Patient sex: M
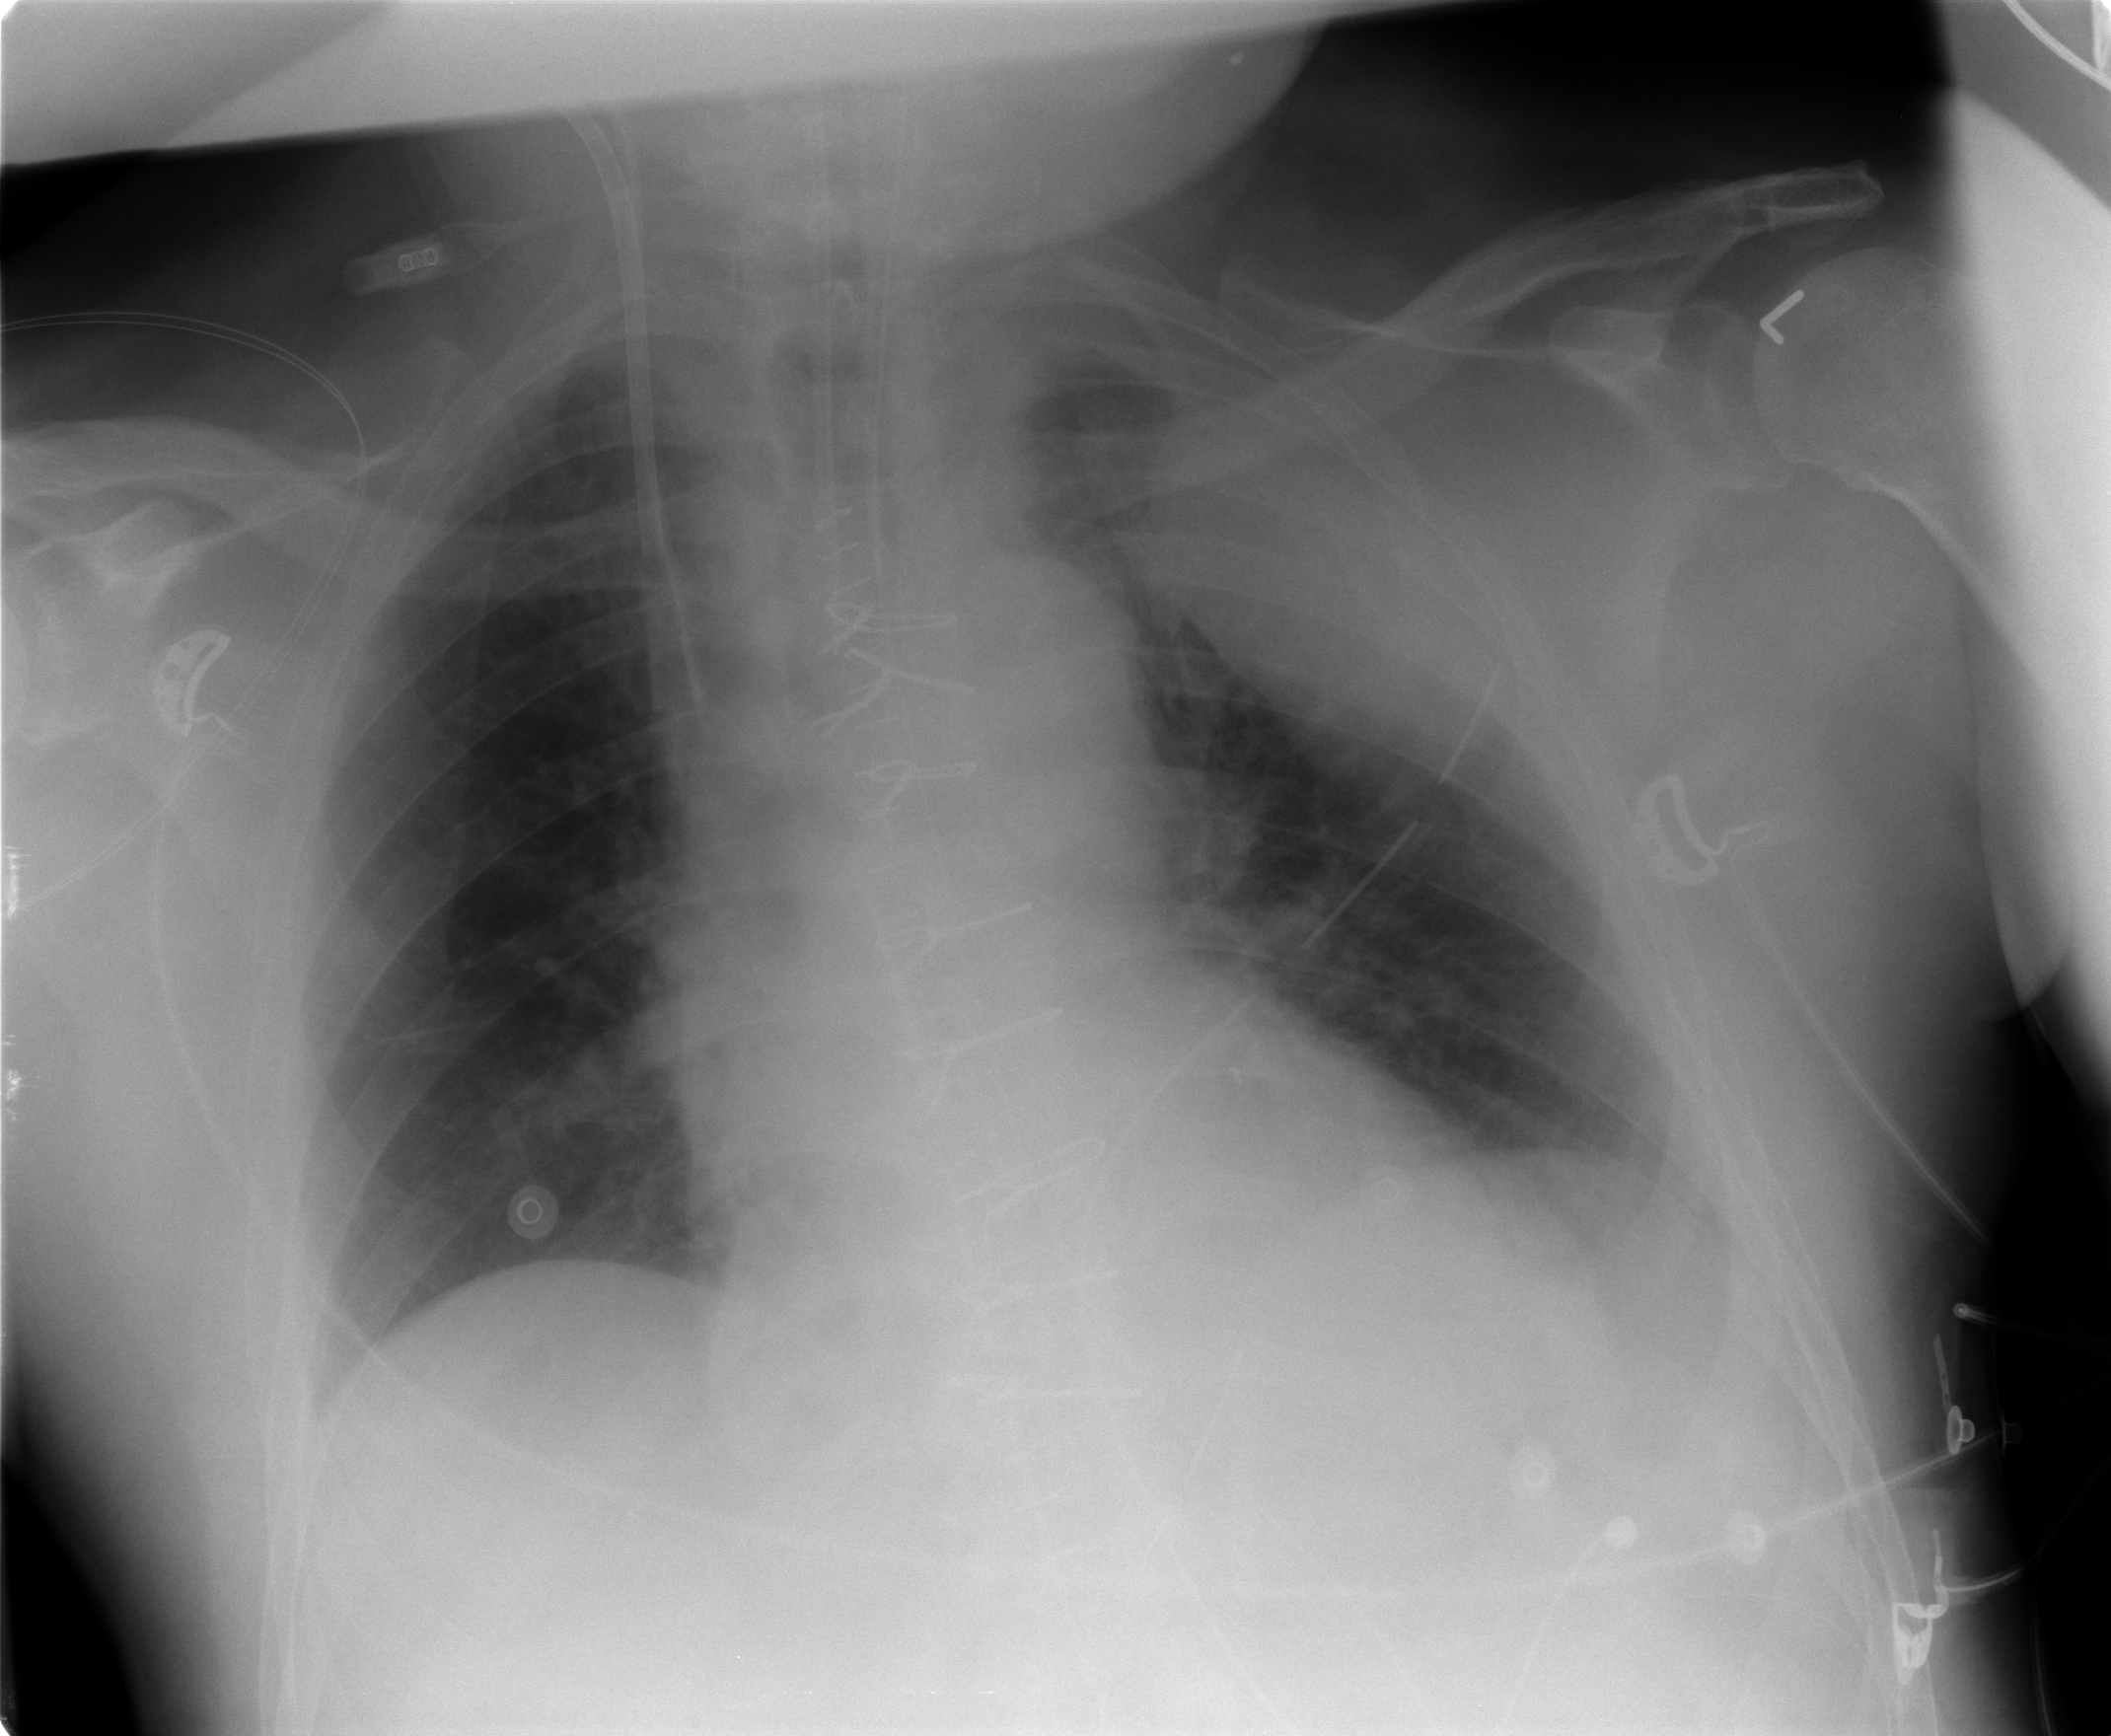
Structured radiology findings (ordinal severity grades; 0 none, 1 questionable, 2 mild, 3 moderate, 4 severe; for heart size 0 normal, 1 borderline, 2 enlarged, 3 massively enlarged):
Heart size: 2
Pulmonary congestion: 0
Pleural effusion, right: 0
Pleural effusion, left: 2
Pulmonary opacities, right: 0
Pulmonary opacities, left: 0
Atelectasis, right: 0
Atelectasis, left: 2